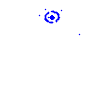
Particle: pion